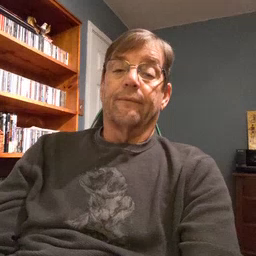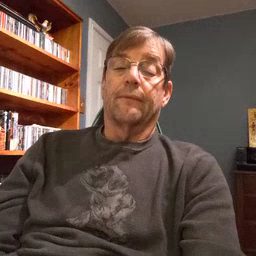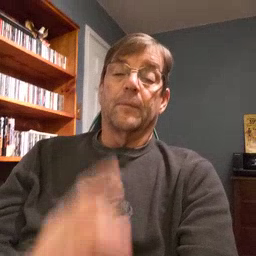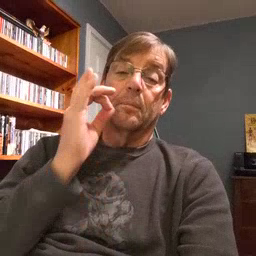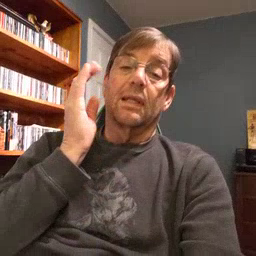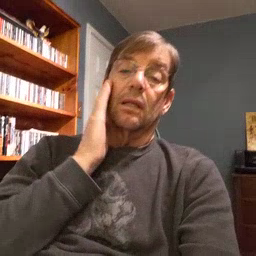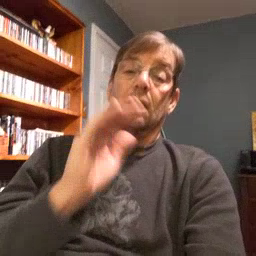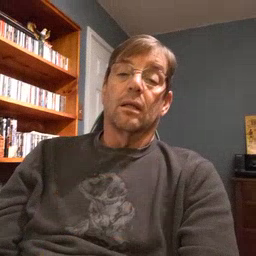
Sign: bee